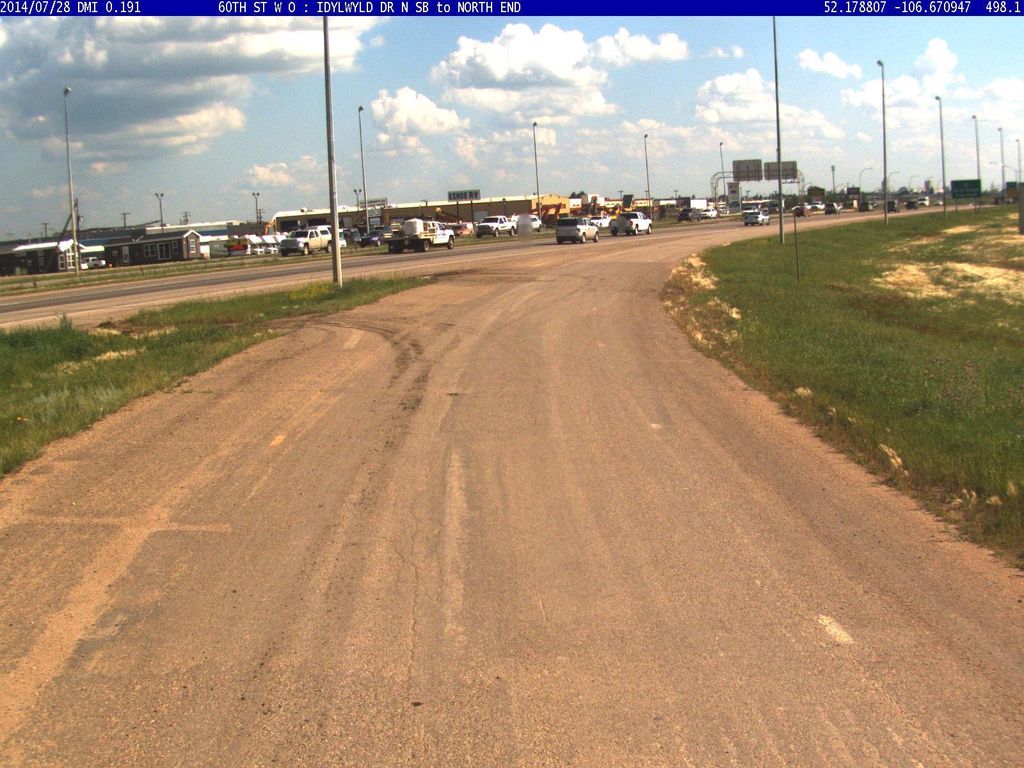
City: saskatoon